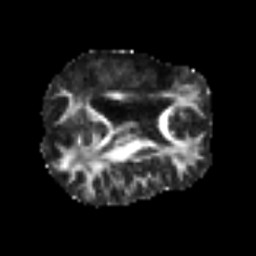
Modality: FA
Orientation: axial
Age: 50
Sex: male
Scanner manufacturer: siemens
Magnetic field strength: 3 T
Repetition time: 6.1 s
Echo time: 0.101 s